Question: TL;DR: Required attribute not set according to set validation rules.
validation_groups are a greate way to define what in a form should be validated (and how).
I have this working as expected for the classic "Register" and "Update Profile" Form.
What i dont get to work is a small UI glitch. On all "required" fields, this fields should be marked with an ***** .
According to the <URL> :
> The required option can be guessed based on the validation rules (i.e.
is the field NotBlank or NotNull) or the Doctrine metadata (i.e. is
the field nullable). This is very useful, as your client-side
validation will automatically match your validation rules.
This seems not to work, i can of course overrite the required and if i set it to 'false' it is, as expected, not displayed.
But if i use my validate_group for profile_update the password fields are not in the validation_group - and if empty dont get marked as failed element. But the 'required' attribute is still set.
So to come to the question - how can the 'required' flag be based on the '@Assert' annotation of the entity?

As you can see on the image, the password fields are marked as "required" but, as intended, are not validated. Again, this is not a validation problem, its just a UI problem with the required attribute.
Dont think it will help much, but here are the relevant (shortend) code parts:
Entity\User:
'''
class User implements UserInterface
{
use Timestampable;
use Blameable;
/**
* @ORM\Id
* @ORM\Column(type="integer")
* @ORM\GeneratedValue(strategy="AUTO")
*/
private $id;
/**
* @ORM\Column(type="string", unique=true, length=200, nullable=false)
* @Assert\NotBlank(groups={"default"})
* @Assert\Email(groups={"default"})
* @Assert\Length(max = "200", groups={"default"})
*/
private $email;
/**
* @ORM\Column(type="string", length=64, nullable=false)
* @Assert\NotBlank(groups={"create"})
* @RollerworksPassword\PasswordStrength(minLength=6, minStrength=2)
*/
private $password;
[....]
}
'''
Forms\UserType:
'''
class UserType extends AbstractType
{
[...]
/**
* @param FormBuilderInterface $builder
* @param array $options
*
* @return misc
*/
public function buildForm(FormBuilderInterface $builder, array $options)
{
$builder
->add('firstname', 'text', array('label' => 'Firstname'))
->add('lastname', 'text', array('label' => 'Lastname'))
->add('email', 'email', array('label' => 'EMail'))
->add('password', 'repeated', [
'type' => 'password',
'label' => 'Password',
'invalid_message' => 'Password fields must match',
'first_options' => ['label' => 'Password'],
'second_options' => ['label' => 'Repeat Password']
]
);
[...]
$builder
->add('save', 'submit', array('label' => 'Save'));
}
/**
* @param OptionsResolverInterface $resolver
*/
public function setDefaultOptions(OptionsResolverInterface $resolver)
{
$resolver->setDefaults(array(
'validation_groups' => function(FormInterface $form) {
$data = $form->getData();
if ($data->getId() == null) {
return array('default', 'create');
}
return array('default');
},
'data_class' => 'Dpanel\Model\Entity\User',
));
}
[...]
}
'''
views\form.html.twig
'''
[...]
{{ form(form, {'style': 'horizontal', 'col_size': 'xs', 'align_with_widget': true, 'attr': {'novalidate': 'novalidate'}}) }}
[...]
'''
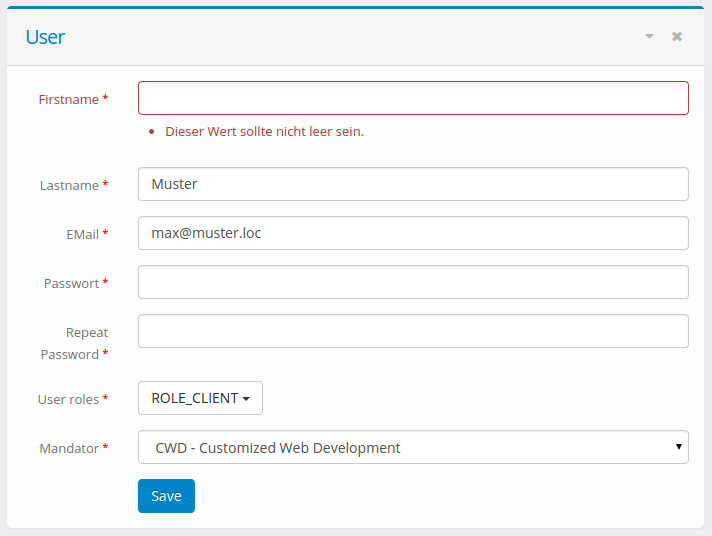
Answer: So, after not finding out why this is not working, i decided to code the functionality myself.
To make this work a big help was found in <URL>
What i do is:
Using an FormType Extension which calls a Service Class to get the constraints of the entity.
Once i know which field elements should be required on which are not, i modify the view and set the required variable accordingly.

This code is not extensible tested, and may not work in your configuration!
'''
<?php
namespace Cwd\GenericBundle\Form\Extension;
use Cwd\GenericBundle\Form\Subscriber\AutoRequire as AutoRequireSubscriber;
use Cwd\GenericBundle\Form\Service\AutoRequire as AutoRequireService;
use Symfony\Component\Form\AbstractTypeExtension;
use Symfony\Component\Form\FormBuilderInterface;
use JMS\DiExtraBundle\Annotation as DI;
use Symfony\Component\Form\FormInterface;
use Symfony\Component\Form\FormView;
/**
* Class AutoRequireExtension
*
* @package Cwd\GenericBundle\Form\Extension
* @DI\Service("cwd.generic.form.extension.autorequire")
* @DI\Tag("form.type_extension", attributes={ "alias"="form" })
*/
class AutoRequireExtension extends AbstractTypeExtension
{
/**
* @var AutoRequireService
*/
protected $service;
/**
* @var bool
*/
protected $enabled;
/**
* @param AutoRequireService $service
* @param bool $enabled
*
* @DI\InjectParams({
* "service" = @DI\Inject("cwd.generic.form.service.autorequire"),
* "enabled" = @DI\Inject("%cwd.genericbundle.form.extension.autorequire.enabled%")
* })
*/
public function __construct(AutoRequireService $service, $enabled = false)
{
$this->service = $service;
$this->enabled = $enabled;
}
/**
* @param FormBuilderInterface $builder
* @param array $options
*/
public function buildForm(FormBuilderInterface $builder, array $options)
{
if ($this->enabled) {
$builder->addEventSubscriber(new AutoRequireSubscriber($this->service));
}
}
public function buildView(FormView $view, FormInterface $form, array $options)
{
if ($this->enabled) {
if (isset($this->service->fields[$view->vars['name']])) {
$view->vars['required'] = $this->service->fields[$view->vars['name']];
}
// Password Repeat Fallback
if ($view->vars['name'] == 'first' || $view->vars['name'] == 'second') {
$view->vars['required'] = $this->service->fields['password'];
}
}
}
/**
* Returns the name of the type being extended.
*
* @return string The name of the type being extended
*/
public function getExtendedType()
{
return 'form';
}
}
'''
'''
<?php
namespace Cwd\GenericBundle\Form\Subscriber;
use Symfony\Component\EventDispatcher\EventSubscriberInterface;
use Symfony\Component\Form\FormEvent;
use Symfony\Component\Form\FormEvents;
use Cwd\GenericBundle\Form\Service\AutoRequire as AutoRequireService;
/**
* Class AutoRequire
*
* @package Cwd\GenericBundle\Form\Subscriber
*/
class AutoRequire implements EventSubscriberInterface
{
protected $service = null;
/**
* @param AutoRequireService $service
*/
public function __construct(AutoRequireService $service)
{
$this->service = $service;
}
/**
* @return array
*/
public static function getSubscribedEvents()
{
return array(FormEvents::PRE_SUBMIT => array('onFormSetData', -10));
}
/**
* @param FormEvent $event
*/
public function onFormSetData(FormEvent $event)
{
/** @var Form $form */
$form = $event->getForm();
$this->service->process($this->getParent($form));
}
/**
* @param Form|FormInterface $element
*
* @return \Symfony\Component\Form\Form
*/
protected function getParent($element)
{
if (!$element->getParent()) {
return $element;
} else {
return $this->getParent($element->getParent());
}
}
}
'''
'''
namespace Cwd\GenericBundle\Form\Service;
use JMS\DiExtraBundle\Annotation as DI;
use Symfony\Component\Form\Form;
use Symfony\Component\Validator\Validator\ValidatorInterface;
/**
* Class AutoRequire
*
* @DI\Service("cwd.generic.form.service.autorequire")
*/
class AutoRequire
{
/**
* @var ValidatorInterface
*/
protected $validator;
public $fields = array();
protected $groups = null;
/**
* @param ValidatorInterface $validator
*
* @DI\InjectParams({
* "validator" = @DI\Inject("validator")
* })
*/
public function __construct(ValidatorInterface $validator)
{
$this->validator = $validator;
}
/**
* Add a new form to processing queue
*
* @param \Symfony\Component\Form\Form $form
*
* @return array
*/
public function process(Form $form)
{
// no need to run for every field
if ($this->groups === null) {
$this->groups = $this->getValidationGroups($form);
}
// no need to run for every field
if (count($this->fields) == 0) {
$this->fields = $this->getValidations($form, $this->groups);
}
}
/**
* Get validation groups for the specified form
*
* @param Form|FormInterface $form
*
* @return array|string
*/
protected function getValidationGroups(Form $form)
{
$result = array('Default');
$groups = $form->getConfig()->getOption('validation_groups');
if (empty($groups)) {
// Try to get groups from a parent
if ($form->getParent()) {
$result = $this->getValidationGroups($form->getParent());
}
} elseif (is_array($groups)) {
// If groups is an array - return groups as is
$result = $groups;
} elseif ($groups instanceof \Closure) {
$result = call_user_func($groups, $form);
}
return $result;
}
private function getValidations(Form $form, $groups)
{
$fields = array();
$parent = $form->getParent();
if ($parent && null !== $parent->getConfig()->getDataClass()) {
$fields += $this->getConstraints($parent->getConfig()->getDataClass(), $groups);
}
if (null !== $form->getConfig()->getDataClass()) {
$fields += $this->getConstraints($form->getConfig()->getDataClass(), $groups);
}
return $fields;
}
protected function getConstraints($obj, $groups)
{
$metadata = $this->validator->getMetadataFor($obj);
$fields = array();
foreach ($metadata->members as $elementName => $d) {
$fields[$elementName] = false;
$data = $d[0];
foreach ($data->constraintsByGroup as $group => $constraints) {
if (in_array($group, $groups) && count($constraints) > 0) {
$fields[$elementName] = true;
break;
}
}
}
return $fields;
}
/**
* Gets metadata from system using the entity class name
*
* @param string $className
*
* @return ClassMetadata
* @codeCoverageIgnore
*/
protected function getMetadataFor($className)
{
return $this->validator->getMetadataFactory()->getMetadataFor($className);
}
/**
* Generate an Id for the element by merging the current element name
* with all the parents names
*
* @param Form $form
*
* @return string
*/
protected function getElementId(Form $form)
{
/** @var Form $parent */
$parent = $form->getParent();
if (null !== $parent) {
return $this->getElementId($parent) . '_' . $form->getName();
} else {
return $form->getName();
}
}
}
'''
An Up2Date version can be found on <URL>